Question: I have a complex query consisting of lots of Inner and Left Joins and i am attempting to get the number of record back in a certain table using the COUNT Function of SQL.
I am attempting to get the number of records in the 'held_proposals' table for each proposal using the proposal_id since I'll be outputting the data into a table using a foreach loop.
In essence I would like to show how many students have 'held' a proposal against each proposal.
This was my attempt:
'''
SELECT p.proposal_id, p.proposal_title, p.description, u.user_record_id, u.forename, u.surname, c.course_title, h.*,
GROUP_CONCAT(DISTINCT t.tag_title) AS tags FROM proposal p
LEFT JOIN user u on u.user_record_id = p.user_record_id
LEFT JOIN course_details c on c.course_code = p.course_code
LEFT JOIN record r on r.proposal_id = p.proposal_id
LEFT JOIN proposal_tags pt on pt.proposal_id = p.proposal_id
LEFT JOIN tag_details t on t.tag_code = pt.tag_code
LEFT JOIN (
SELECT h.student_record_id, COUNT(*) AS Held
FROM held_proposals h
) H on h.proposal_id = p.proposal_id
WHERE p.source = "Supervisor"
AND (r.status_code not in (3,8) OR r.status_code IS NULL)
GROUP BY p.proposal_id;
'''
the table currently looks like this:

I would like to add the value returned from the 'held_proposals' table for each proposal at the end of the table as another column.
Could any please provide me with some guidance as to how I can achieve this in the SQL query. Thank you in advance.
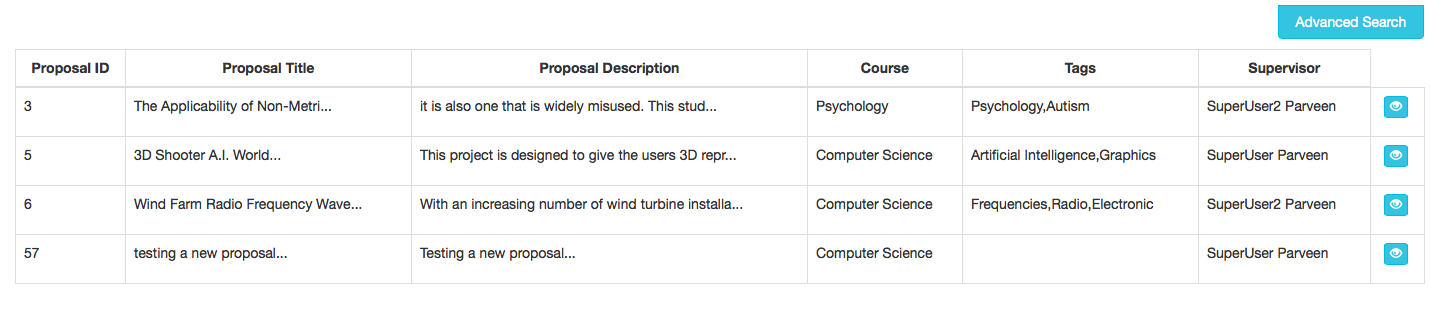
Answer: You need to group the count inside the query which you are joining something as
'''
SELECT
p.proposal_id,
p.proposal_title,
p.description,
u.user_record_id,
u.forename,
u.surname,
c.course_title, coalesce(h.Held,0) as 'Held',
GROUP_CONCAT(DISTINCT t.tag_title) AS tags
FROM proposal p
LEFT JOIN user u on u.user_record_id = p.user_record_id
LEFT JOIN course_details c on c.course_code = p.course_code
LEFT JOIN record r on r.proposal_id = p.proposal_id
LEFT JOIN proposal_tags pt on pt.proposal_id = p.proposal_id
LEFT JOIN tag_details t on t.tag_code = pt.tag_code
LEFT JOIN (
SELECT proposal_id, COUNT(*) AS Held
FROM held_proposals group by proposal_id
) h on h.proposal_id = p.proposal_id
WHERE p.source = "Supervisor"
AND (r.status_code not in (3,8) OR r.status_code IS NULL)
GROUP BY p.proposal_id;
'''